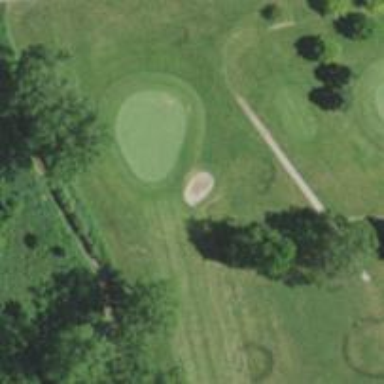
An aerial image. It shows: Golf hole.